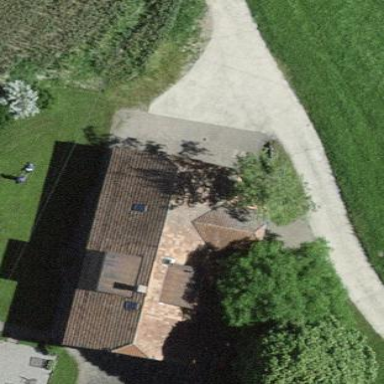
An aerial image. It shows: Farm building.